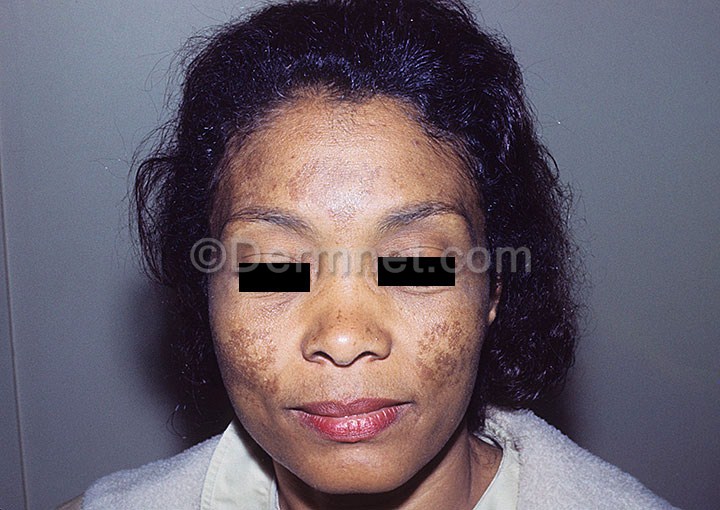
Disease: Light Diseases and Disorders of Pigmentation